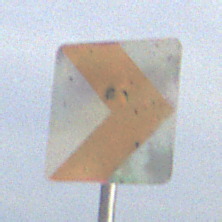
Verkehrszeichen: RichtungstafelnInKurvenKleinLinks
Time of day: MorningAfternoon
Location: Outdoor (Suburban)
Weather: PartlyCloudy
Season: NotSpecified
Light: Natural